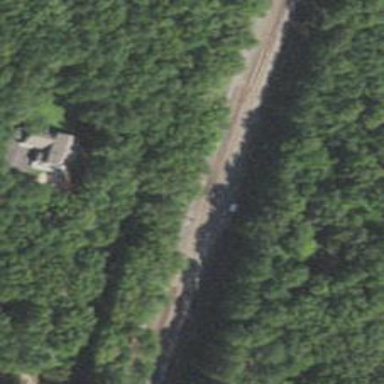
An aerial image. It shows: Railway track.